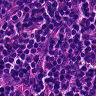
Metastatic tissue present: no